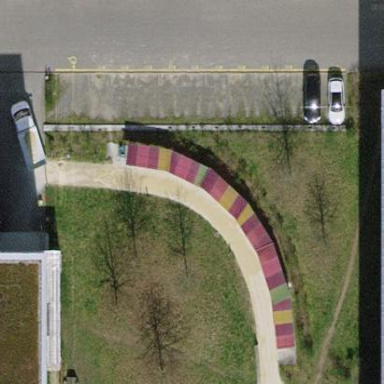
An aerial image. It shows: Bicycle parking shed.